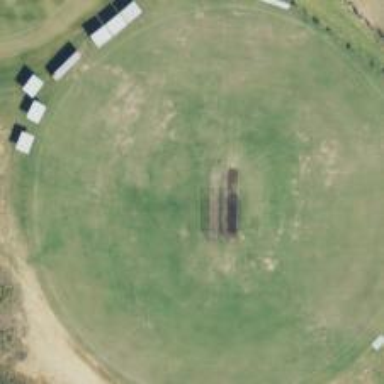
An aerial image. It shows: Cricket pitch used for leisure land.